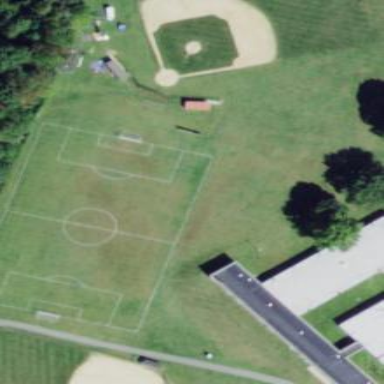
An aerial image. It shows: Soccer pitch for leisure land activities.